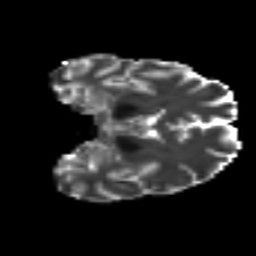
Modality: T2w
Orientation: coronal
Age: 32
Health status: ill
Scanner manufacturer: philips
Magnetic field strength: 3 T
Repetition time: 9 s
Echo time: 0.127 s